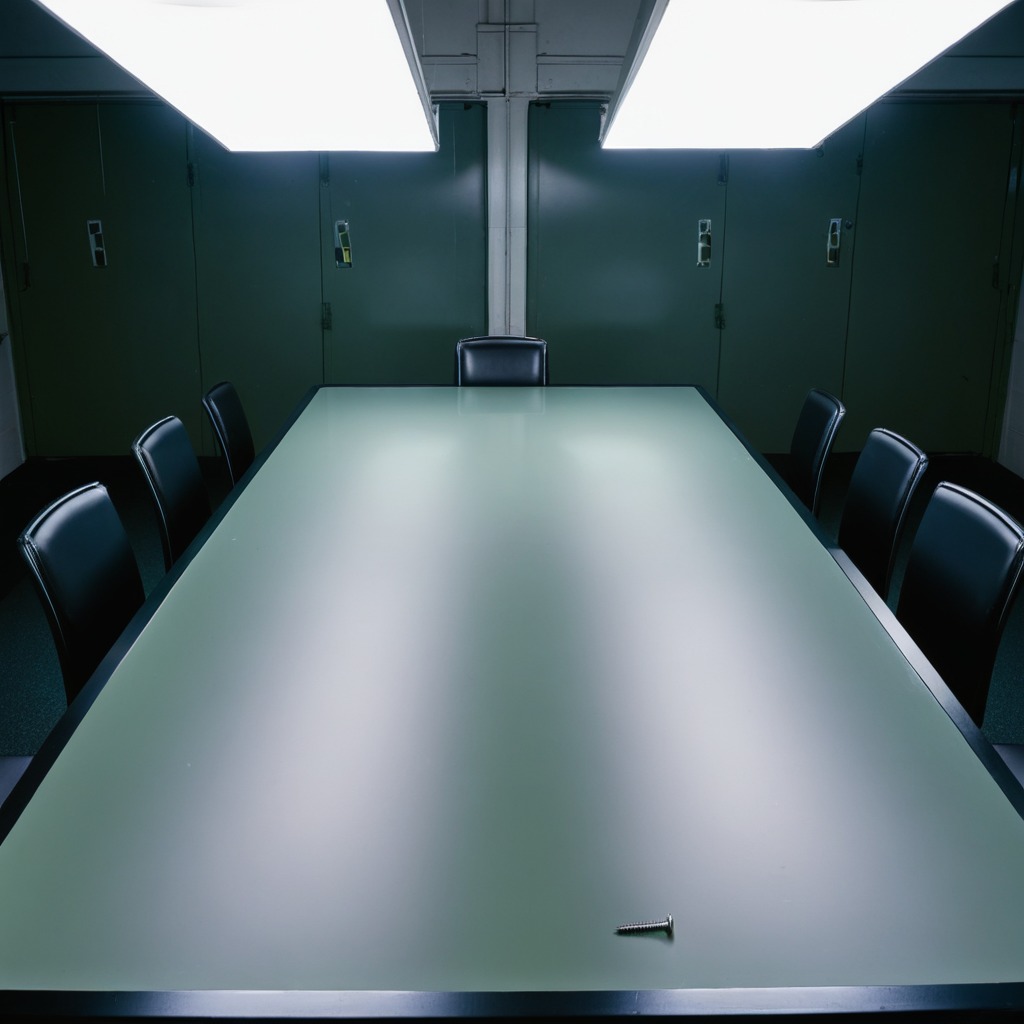
A metal screw is lying on a clean empty table in a railway signal maintenance room lit by harsh overhead fluorescents.